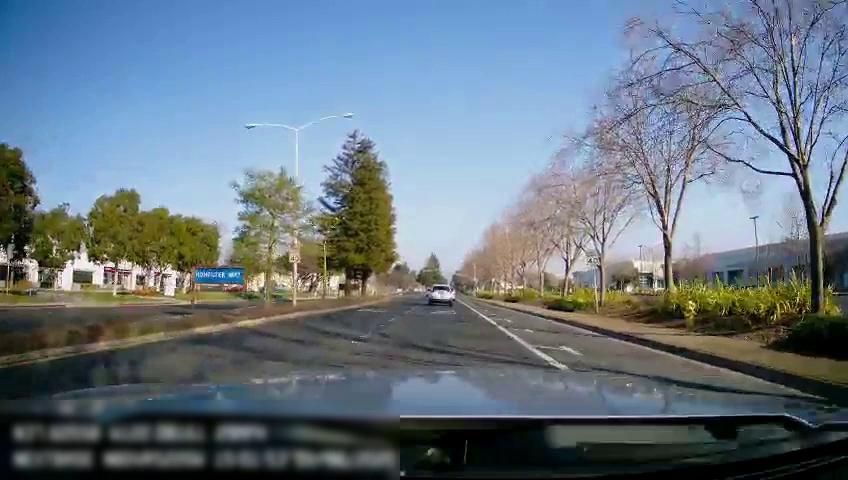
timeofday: Day
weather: Sunny
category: Drivable Space
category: Drivable Space
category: Vehicles | SUV
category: Lanes | Current Lane
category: Lanes | Current Lane
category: Lanes | Alternate Lane
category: Traffic | Signs